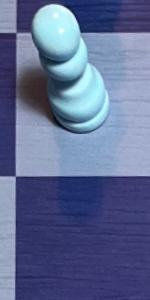
Label: Empty